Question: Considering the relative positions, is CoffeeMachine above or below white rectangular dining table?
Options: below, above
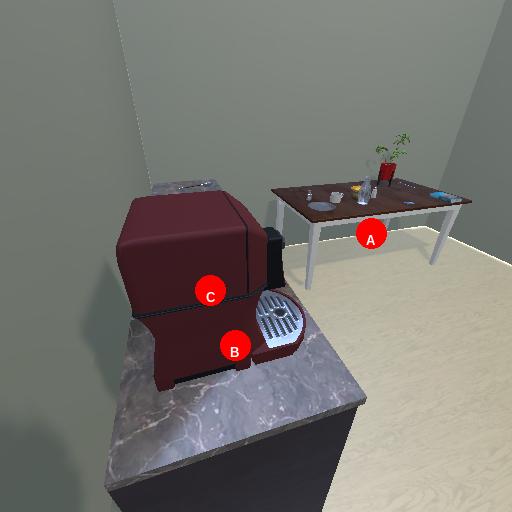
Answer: below